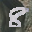
Label: 8